Question: I am using the AjaxToolKit Calendar Extender in my application so the user can select their date of birth. Most users that will be using the system will be over the age of 60 so i want this to appear as the default view when the textbox contains no text, i have set the calendar to open up in year mode, but i am unable to get to default to a date 60 years in the past without having anything in the associated textbox.
what i am trying to achieve is what is the picture but when the user open the calendar extender when the textbox contains no values.

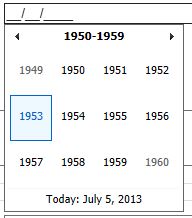
Answer: @ccStars Try a combination of 'DefaultView', 'SelectedDate' and 'PopupButtonID'.
'DefaultView': will take you to the year mode which you have already done.
'SelectedDate': will set a date the calendar is initialized with,
'PopupButtonID': . So have a small calendar icon next to your textbox and give its id. This will solve your problem of getting a date only when it is selected in the calendar.
Above are server-side properties. The client-side properties of your interest are:
'selectedDate' and 'visibleDate': the difference is that the 'selectedDate' is the value represented by the textbox, but 'visibleDate' is the date currently visible in calendar.
More information here: <URL>